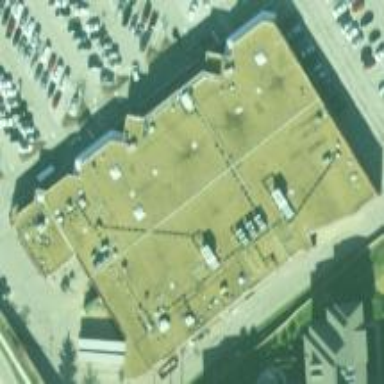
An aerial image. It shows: Commercial building housing supermarket.